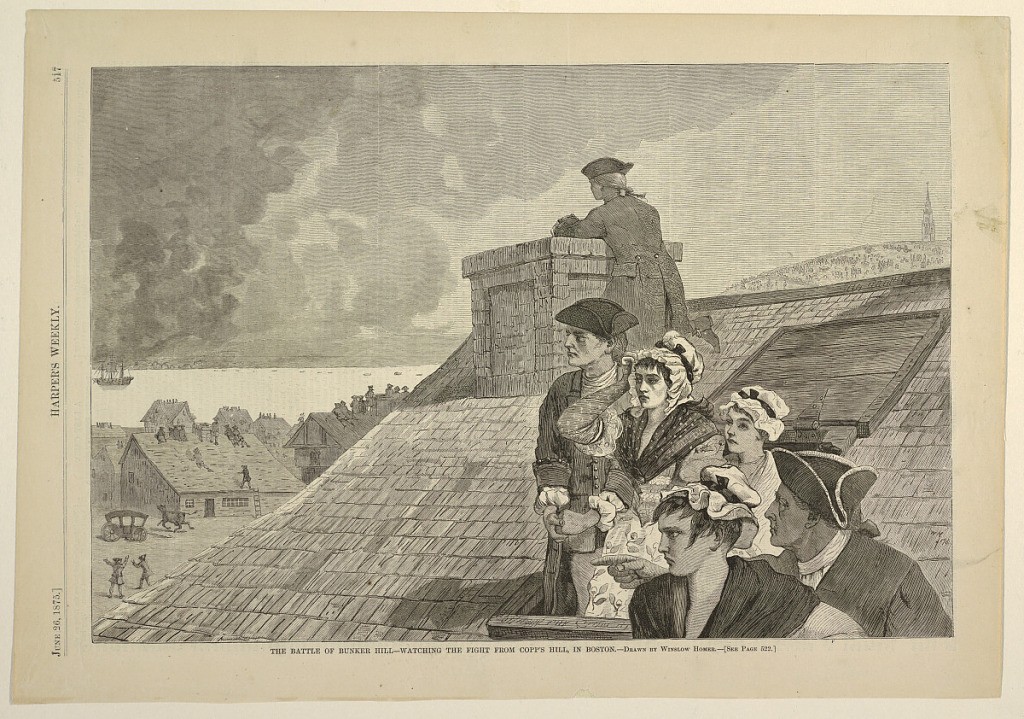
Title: The Battle of Bunker Hill – Watching the Fight from Copp's Hill, in Boston
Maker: Winslow Homer, American, 1836–1910
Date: June 26, 1875
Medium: Wood engraving in black ink on paper
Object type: Print
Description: Figures, at right, watching the battle of Bunker Hill from a roof. Ship seen in harbor in distance.